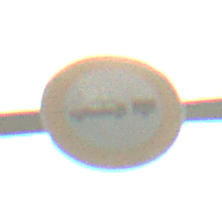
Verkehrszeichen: VerbotPersonenkraftwagenMitAnhaenger
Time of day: MorningAfternoon
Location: Outdoor (RoadRail)
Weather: PartlyCloudy
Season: NotSpecified
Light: Natural